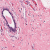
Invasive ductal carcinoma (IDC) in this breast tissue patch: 0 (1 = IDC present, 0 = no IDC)